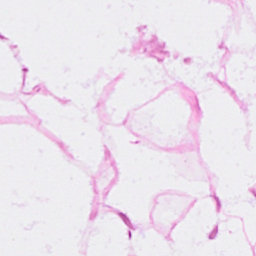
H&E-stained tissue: Breast